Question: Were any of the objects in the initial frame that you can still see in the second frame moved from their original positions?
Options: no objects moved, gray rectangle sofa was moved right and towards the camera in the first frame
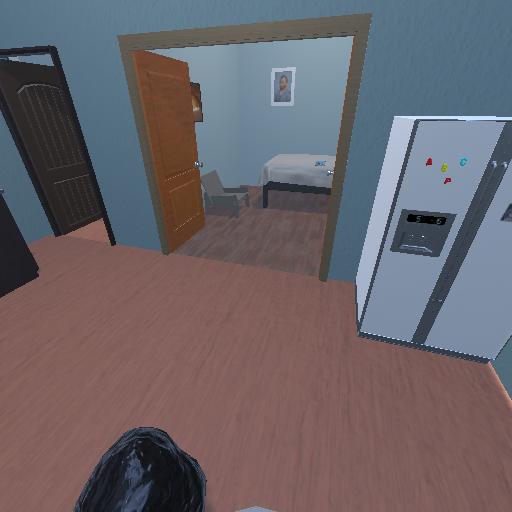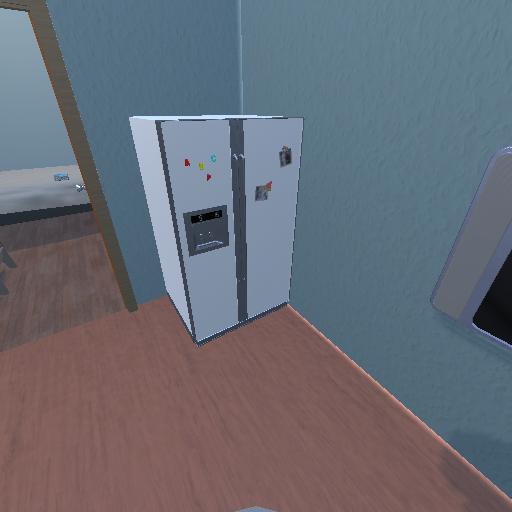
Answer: no objects moved